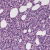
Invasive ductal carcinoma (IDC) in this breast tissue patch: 1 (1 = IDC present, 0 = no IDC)